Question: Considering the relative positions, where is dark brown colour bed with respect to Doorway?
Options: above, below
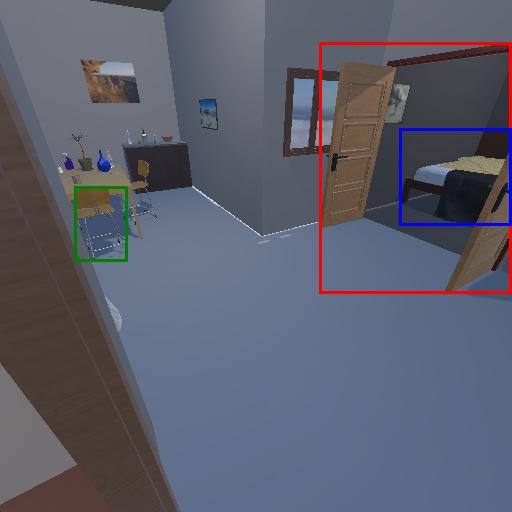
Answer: above